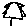
Label: tree